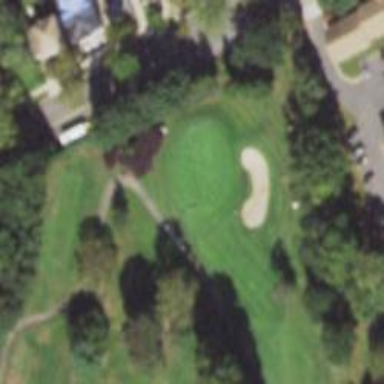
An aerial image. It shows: Golf hole.